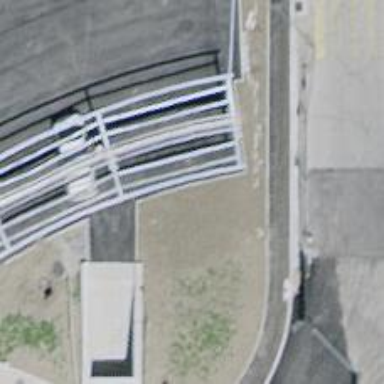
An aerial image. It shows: Bicycle rental facility.